Question: I have a custom table cell 'MyCell', that has only 1 multiline label with constraints to the sides. The xib size is '320 x 280'.

I am using 'systemLayoutSizeFittingSize' to calculate cell height based on the content:
'''
- (CGFloat) tableView:(UITableView *)tableView heightForRowAtIndexPath:(NSIndexPath *)indexPath {
MyCell *cell = [tableView dequeueReusableCellWithIdentifier:@"MyCell"];
// set cell width = table width
CGRect rect = cell.frame;
rect.size.width = CGRectGetWidth(tableView.frame);
cell .frame= rect;
// update the text
cell.mainLabel.text = @"Some multiline text. Some multiline text. Some multiline text. Some multiline text. Some multiline text. Some multiline text. Some multiline text. Some multiline text.";
[cell setNeedsLayout];
[cell layoutIfNeeded];
CGSize size = [cell.contentView systemLayoutSizeFittingSize:UILayoutFittingCompressedSize];
NSLog(@"size %@", NSStringFromCGSize(size)); // {290.5, 117.5}
return size.height;
}
'''
'MyCell' 'layoutSubviews' looks like this
'''
- (void) layoutSubviews {
[super layoutSubviews];
NSLog(@"cell frame %@", NSStringFromCGRect(self.frame)); // {{0, 0}, {375, 280}}
NSLog(@"self.mainLabel frame %@", NSStringFromCGRect(self.mainLabel.frame)); // {{8, 8}, {304, 264}}
[self.mainLabel updatePreferredMaxLayoutWidth];
}
'''
'updatePreferredMaxLayoutWidth' is category that updated 'preferredMaxLayoutWidth' if the frame width is not the same as 'preferredMaxLayoutWidth'
'''
-(void)updatePreferredMaxLayoutWidth {
if (self.numberOfLines == 0) {
if ( self.preferredMaxLayoutWidth != self.frame.size.width){
self.preferredMaxLayoutWidth = self.frame.size.width;
[self setNeedsUpdateConstraints];
}
}
}
'''
Now when I run I get output:
'''
cell frame {{0, 0}, {375, 280}}
'''
Cell size in 'layoutSubviews' has the same width as the table view, correct
'''
self.mainLabel frame {{8, 8}, {304, 264}}
'''
self.mainLabel frame inside layoutSubviews is 304, that is equal to label size inside the xib file. So the label's frame wasn't updated to the new cell's size. Why?
'''
size {290.5, 117.5}
'''
Size of 'systemLayoutSizeFittingSize' that is completely wrong. What I have missed?
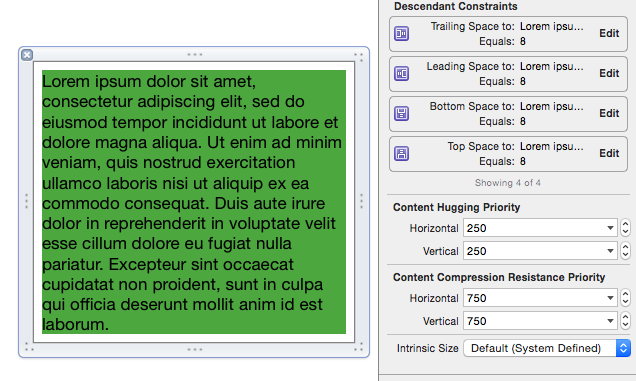
Answer: Calling
'''
[self.contentView layoutIfNeeded];
'''
in 'layoutSubviews' of the cell, fixed the issue.
Source <URL>